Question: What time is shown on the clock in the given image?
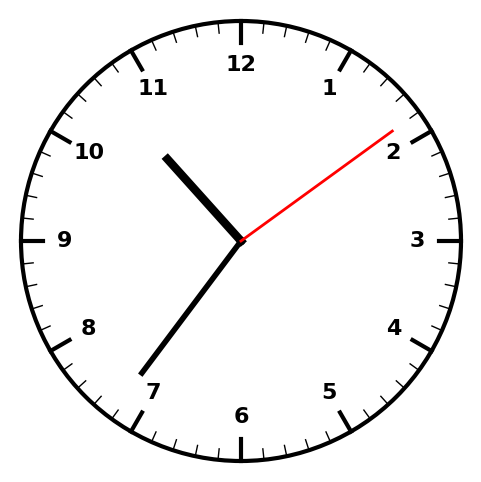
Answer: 10:36:09